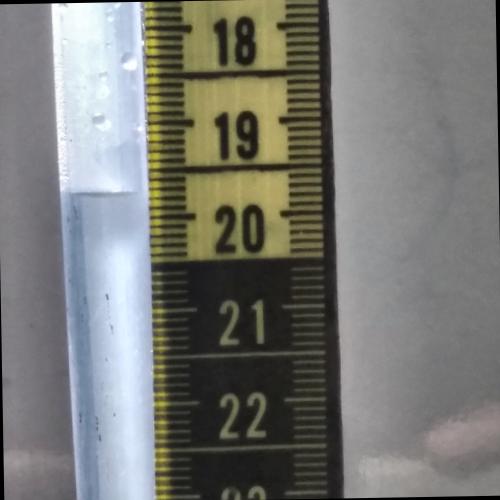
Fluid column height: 19.7 cm